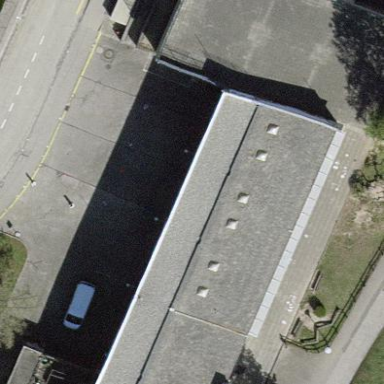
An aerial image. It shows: School building.